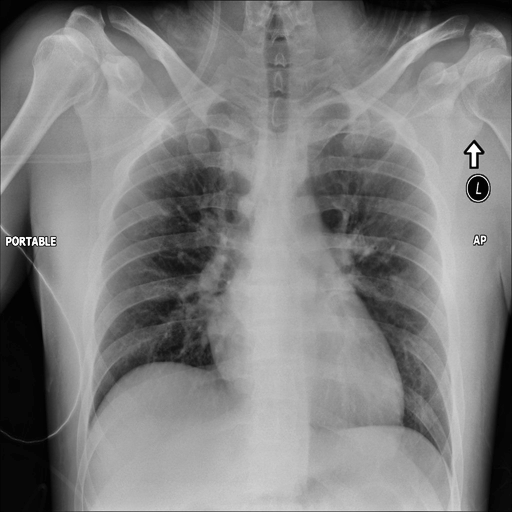
Finding: NORMAL